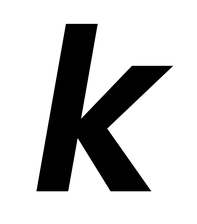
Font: Poppins-SemiBoldItalic